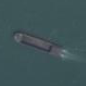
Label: civil